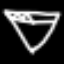
Label: diamond